Question: There are some blocks in the picture. You are required to piece them together into a rectangle. Please return the perimeter of the rectangle.
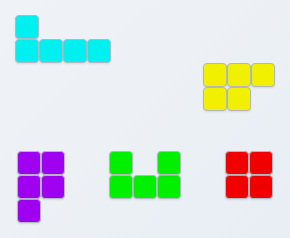
Answer: 20